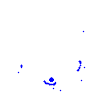
Particle: pion